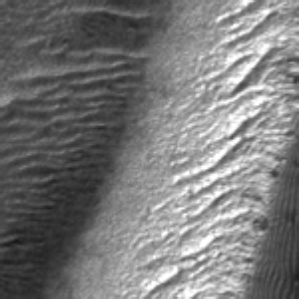
Label: frost